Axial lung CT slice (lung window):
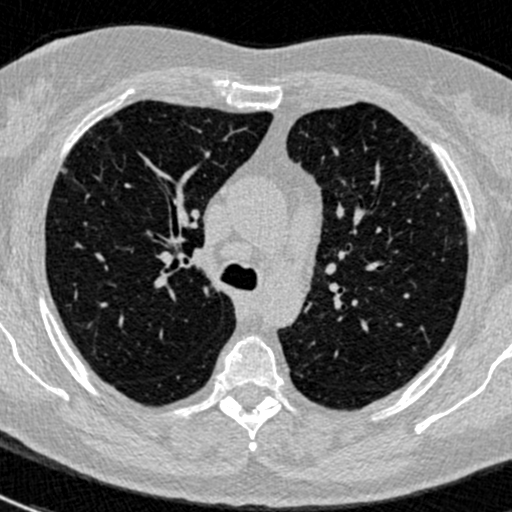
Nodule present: no